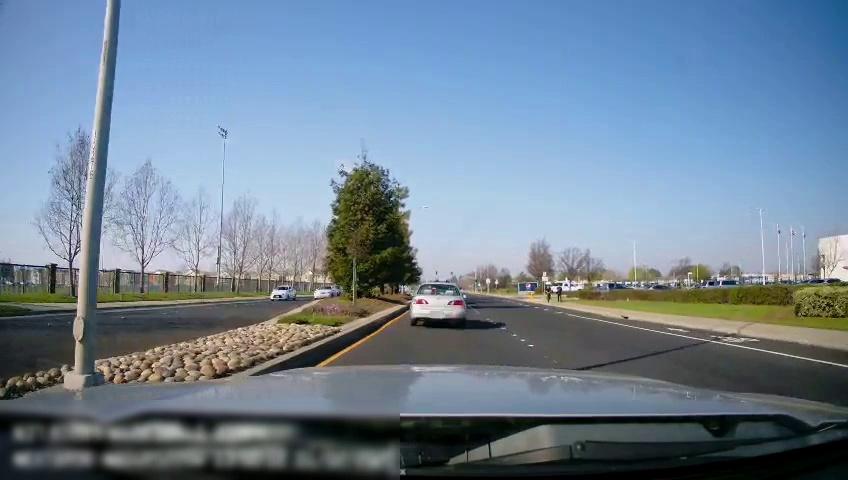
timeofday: Day
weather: Sunny
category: Drivable Space
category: Drivable Space
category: Vehicles | Car
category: Vehicles | Car
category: Vehicles | Truck
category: Pedestrians
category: Pedestrians
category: Vehicles | Car
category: Lanes | Current Lane
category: Lanes | Current Lane
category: Lanes | Alternate Lane